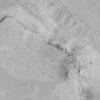
Atmospheric dust classification: not_dusty